Aerial crown-view tile of a tropical tree (Barro Colorado Island, Panama), acquired 20240611:
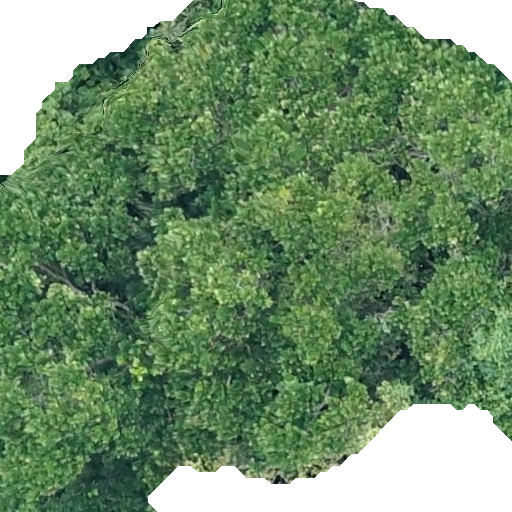
Species: Anacardium excelsum
GBIF accepted scientific name: Anacardium excelsum
Crown area: 411.754 m²